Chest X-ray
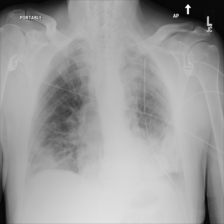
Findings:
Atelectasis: negative
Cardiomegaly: negative
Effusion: negative
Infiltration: negative
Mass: negative
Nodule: negative
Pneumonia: negative
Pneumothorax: negative
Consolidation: negative
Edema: negative
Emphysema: negative
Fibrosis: negative
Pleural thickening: negative
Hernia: negative